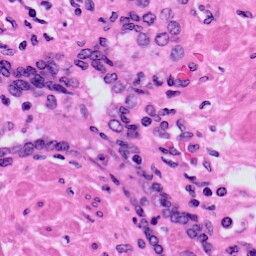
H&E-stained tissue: Prostate